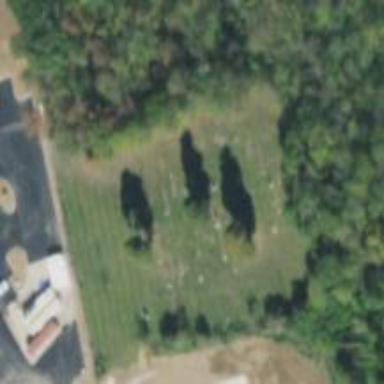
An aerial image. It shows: Cemetery.